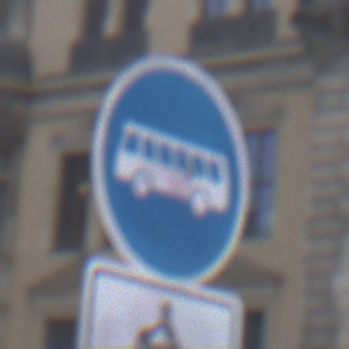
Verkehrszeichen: Busssonderstreifen
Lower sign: EinspurigeFahrzeugeFrei3
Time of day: MorningAfternoon
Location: Outdoor (Urban)
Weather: PartlyCloudy
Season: NotSpecified
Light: Natural